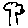
Label: tree